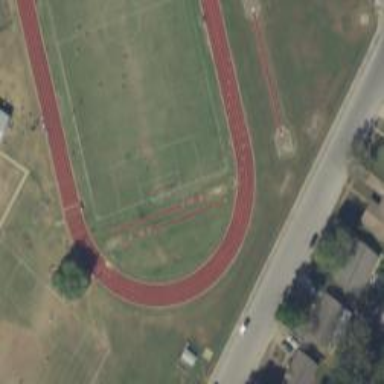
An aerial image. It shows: Athletic track located in leisure land area.